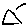
Label: triangle